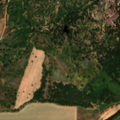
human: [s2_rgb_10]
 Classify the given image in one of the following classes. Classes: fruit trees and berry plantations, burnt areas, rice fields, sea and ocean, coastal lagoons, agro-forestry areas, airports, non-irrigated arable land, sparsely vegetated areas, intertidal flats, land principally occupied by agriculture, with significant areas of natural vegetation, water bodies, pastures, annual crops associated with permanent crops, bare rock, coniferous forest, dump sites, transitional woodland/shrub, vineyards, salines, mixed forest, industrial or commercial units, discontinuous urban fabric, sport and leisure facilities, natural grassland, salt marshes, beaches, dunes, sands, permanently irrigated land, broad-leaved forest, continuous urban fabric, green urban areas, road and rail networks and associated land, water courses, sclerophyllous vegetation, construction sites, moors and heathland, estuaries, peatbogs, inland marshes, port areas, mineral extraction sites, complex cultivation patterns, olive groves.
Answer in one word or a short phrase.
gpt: non-irrigated arable land, permanently irrigated land, land principally occupied by agriculture, with significant areas of natural vegetation, mixed forest